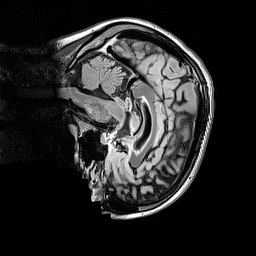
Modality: FLAIR
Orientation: sagittal
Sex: female
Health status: ill
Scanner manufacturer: siemens
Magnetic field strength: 3 T
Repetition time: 5 s
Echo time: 0.388 s